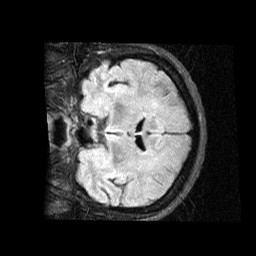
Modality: FLAIR
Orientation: coronal
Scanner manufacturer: siemens
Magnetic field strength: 1.5 T
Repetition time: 8.78 s
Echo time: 0.108 s